Current action and preconditions to check: trajectory_clear

Your task: For each precondition in the list above, predict whether it will hold at this action.

Consider the current scene as observed from the mobile robot's camera, and analyze the predicted future states of all dynamic agents (e.g., people, animals, vehicles, or any moving entities) within the NEXT SECOND.

IMPORTANT: Only answer "very likely" if you are absolutely certain—based on strong, clear evidence—that a dynamic agent will violate the precondition in the predicted future state. Do NOT answer "very likely" for unlikely, ambiguous, or low-probability risks.

Ask yourself for each precondition: Is there a high probability, with clear and convincing evidence, that the predicted future states of any dynamic agent will interfere with the predicted future state of the currently executing action within the NEXT SECOND, causing that precondition to fail?

Assess the risk level based on these predictions. Use "likely" or "very likely" if motions create a clear risk of interference.

Use "neutral" or "improbable" if agents are nearby but their predicted paths are clearly diverging or non-conflicting.

Failure Risk Categories: "very improbable", "improbable", "neutral", "likely", "very likely"

Answer Format: Output ONLY the probability_of_failure value from these categories: "very improbable", "improbable", "neutral", "likely", "very likely"

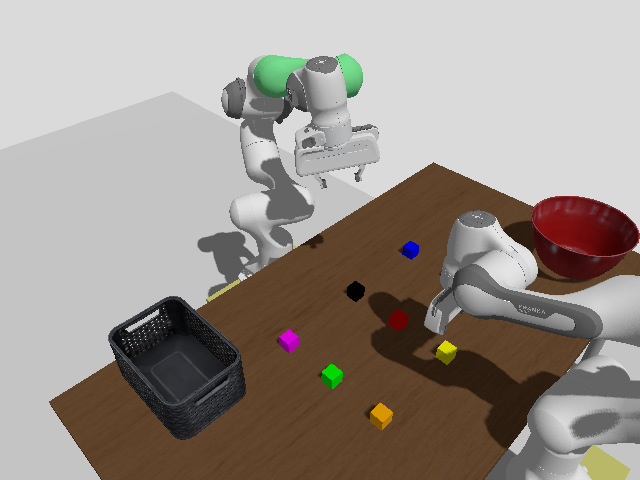

Answer: very improbable